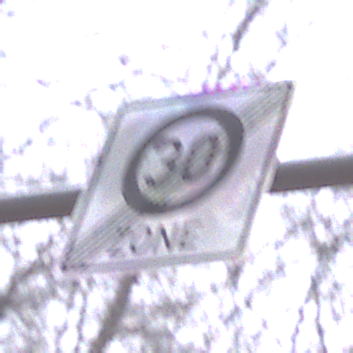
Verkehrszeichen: EndeZone30
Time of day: Midday
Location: Outdoor (Nature)
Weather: Overcast
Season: Autumn
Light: Natural